Interaction volume radius: 10 \u00c5
Interaction volume height: 10 \u00c5
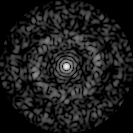
Disorder parameter: 0.8572